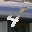
Label: 4